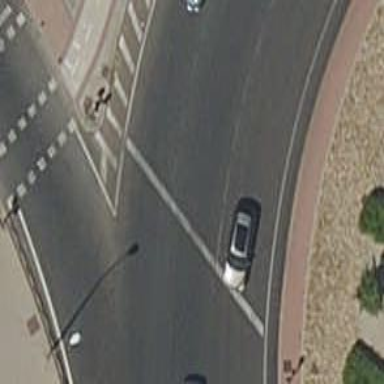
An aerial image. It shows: Road with traffic signals.